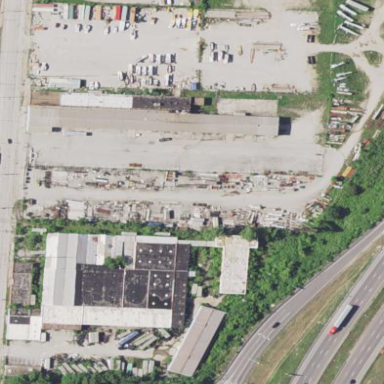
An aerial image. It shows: Industrial area.